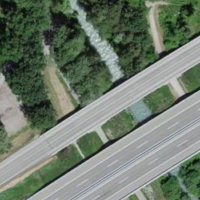
EUNIS habitat code: 57
Species observed at this site:
Euphorbia cyparissias
Chelidonium majus